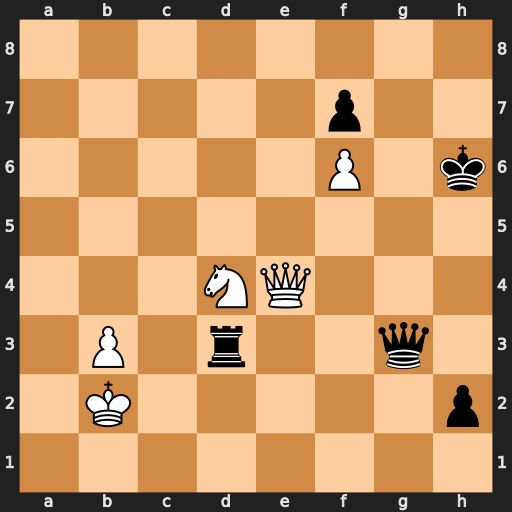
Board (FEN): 8/5p2/5P1k/8/3NQ3/1P1r2q1/1K5p/8
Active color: w
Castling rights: -
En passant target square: -
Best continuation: Nf5+ Kg5 Nxg3